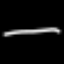
Label: line